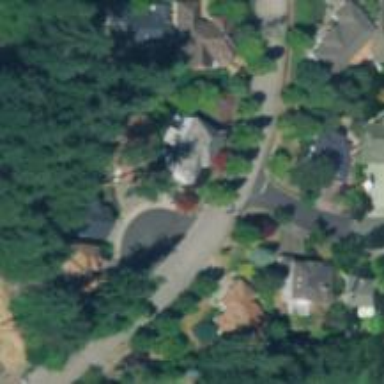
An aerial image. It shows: Residential road with sidewalk on the left.